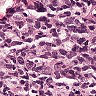
Metastatic tissue present: no